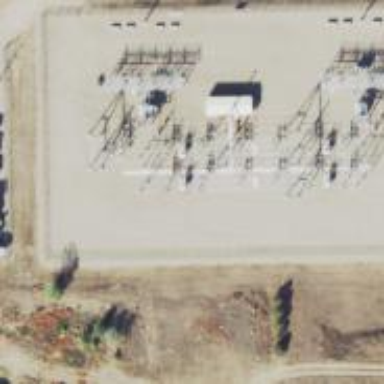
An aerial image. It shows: Distribution level power substation.